Field crop: maize
Growth stage: 2
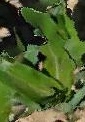
Species: maize